Question: I was trying to write a code for Tic Tac Toe Game. I wrote the following code to display the board of the game but something is wrong and it isn't displaying the required output. Could you please help me figure out where the mistake is?
Here:
,
and
.
'''
public class Trying
{
public static void main(String[] args) {
int board[][] = {{1,0,2},
{0,1,0},
{0,2,0}};
for(int row = 0; row<3; row++)
{
for(int col = 0; col<3; col++)
{
printCell(board[row][col]);
if(col<2)
{
System.out.print(" | ");
}
}
System.out.println("
------------");
}
}
public static void printCell(int content){
switch(content){
case 0: System.out.print(" ");
case 1: System.out.print("X");
case 2: System.out.print("O");
}
}
}
'''
Output:

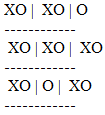
Answer: You forgot your 'break;'s in your switch statement, try:
'''
public static void printCell(int content){
switch(content){
case 0: System.out.print(" ");
break;
case 1: System.out.print("X");
break;
case 2: System.out.print("O");
break;
}
}
'''
<URL>